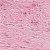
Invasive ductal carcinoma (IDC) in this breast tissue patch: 1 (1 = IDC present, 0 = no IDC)